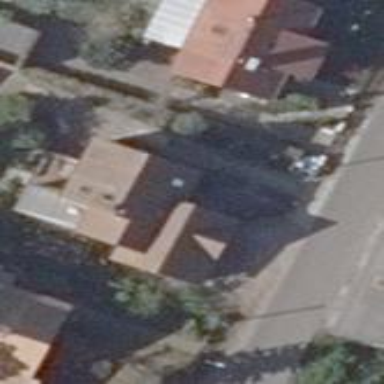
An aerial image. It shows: Detached building with gabled roof.